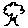
Label: tree